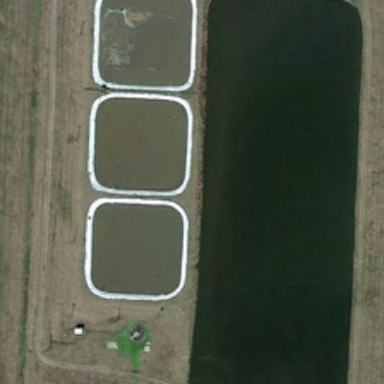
A rectangular pond is near three small squares .